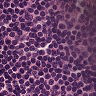
Metastatic tissue present: no